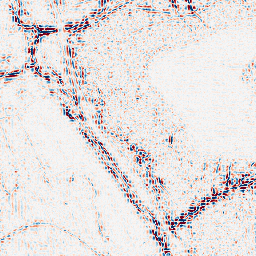
Category: wavelet
Decomposition family: wavelet_biorthogonal
Decomposition parameters: wavelet: bior5.5
level: 2
Upsampling method: bilinear
Upsampling parameters: scale: 8
Upsampling scale: 8